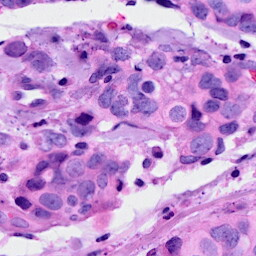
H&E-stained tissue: Breast